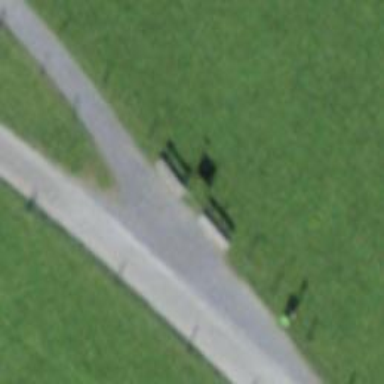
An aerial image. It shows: Bench for seating.